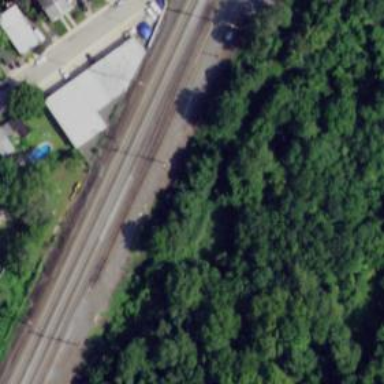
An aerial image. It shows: Railway track with contact line for electrification.